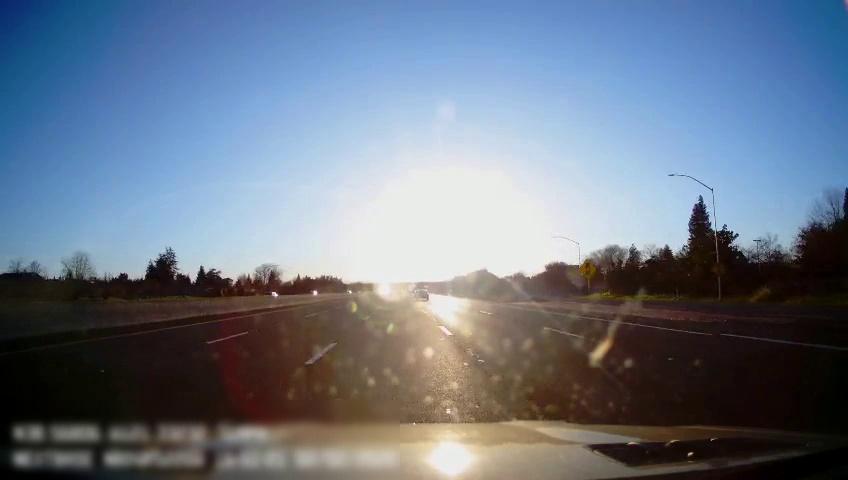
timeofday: Day
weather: Sunny
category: Drivable Space
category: Vehicles | Car
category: Vehicles | Car
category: Lanes | Alternate Lane
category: Lanes | Alternate Lane
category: Lanes | Current Lane
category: Lanes | Current Lane
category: Lanes | Alternate Lane
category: Lanes | Alternate Lane
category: Traffic | Signs